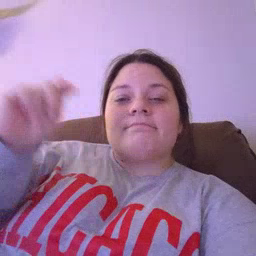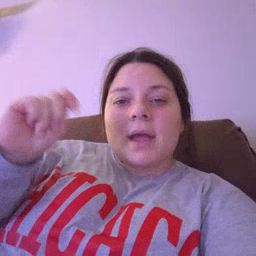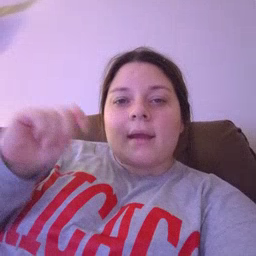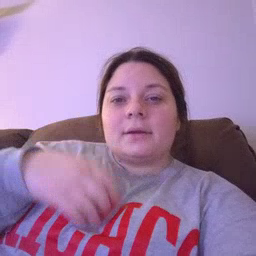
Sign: potty